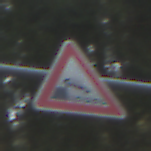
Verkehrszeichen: Ufer
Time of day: MorningAfternoon
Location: Outdoor (Nature)
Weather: Clear
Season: NotSpecified
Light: Natural